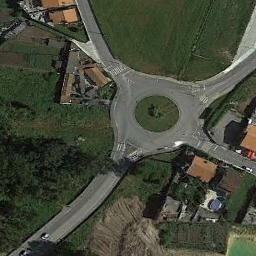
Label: roundabout